Question: guys Im still having a problem about appending into an array then put it in json for me to use it in ajax here is my code.
'''
global $school_id;
$get_section = "SELECT *
FROM section a
LEFT JOIN advisory_sections b ON(a.section_id = b.section_id)
LEFT JOIN school_faculty c ON (b.faculty_id = c.faculty_id)
WHERE a.school_id = '$school_id' ORDER BY section_level ASC";
$result=mysql_query($get_section)or die(mysql_error());
$i=0;
$data=array();
while ($row = mysql_fetch_array($result))
{
$data[] = array(
'sec_id'=>$row['section_id'],
'sec_name'=>$row['section_name'],
'sec_dept'=>$row['section_department'],
'sec_lvl'=>$row['section_level'],
'advisory_id'=>$row['advisory_id'],
'first_name'=>$row['f_firstname'],
'last_name'=>$row['f_lastname'],
'middle_name'=>$row['f_middlename'],
'advisor_id'=>$row['faculty_id'],
);
$get_subjects = "SELECT subject_name
FROM subjects
WHERE level = '".$row['section_level']."' ";
$result_get_subjects =mysql_query($get_subjects)or die(mysql_error());
$subjects_count = mysql_num_rows($result_get_subjects);
$check_archive_subjects = " SELECT b.subject_name
FROM registrar_grade_archive a
LEFT JOIN subjects b ON(a.subject_id=b.subject_id)
WHERE a.advisor_faculty_id = '".$row['faculty_id']."'
GROUP BY b.subject_name ASC
" ;
$query_checking =mysql_query($check_archive_subjects)or die(mysql_error());
$subjects_count_sent = mysql_num_rows($query_checking);
if($subjects_count_sent == $subjects_count){
array_push($data, 'status:complete');
}else{
array_push($data, 'status:Incomplete');
}
$i++;
}
echo json_encode($data);
'''
AJAX:
'''
function get_sections_status(){
$.ajax({
url: 'teacher_class_get.php',
dataType: 'json',
type: 'POST', //u missed this line.
data:{'func_num':'6'},
success: function (data){
$.each(data, function(i, item) {
html = "<tr>";
html += "<td style='width:10%;'><input type='radio' name='section_id' rel='"+data[i].advisory_id+"' value='"+data[i].sec_id+"'></td>";
html += "<td style='width:25%;'><label>"+data[i].status+"</label></td>";
html += "<td style='width:15%;'><label id='year_level' rel='"+data[i].sec_lvl+"''>"+data[i].sec_lvl+"</label></td>";
html += "<td style='width:20%;'><label>"+data[i].sec_name+"</label></td>";
html += "<td style='width:30%;'><label id='faculty_id' rel='"+data[i].advisor_id+"'>"+data[i].last_name+", "+data[i].first_name+" "+data[i].middle_name+"</label></td>";
html += "</tr>";
$('#table-sections-content').append(html);
});
}
});
}
get_sections_status();
'''
and im getting this kind of response:
'''
[{"sec_id":"36","sec_name":"black","sec_dept":"highschool","sec_lvl":"firstyear","advisory_id":"60","first_name":"asdf","last_name":"asdf","middle_name":"asdf","advisor_id":"1"},"status:Incomplete",{"sec_id":"32","sec_name":"level-up","sec_dept":"highschool","sec_lvl":"firstyear","advisory_id":"53","first_name":"asdf","last_name":"asdf","middle_name":"asdf","advisor_id":"1"},"status:Incomplete"
'''
as you can see the status is not inside the array. thats why im getting this kind of out put.

in my out put im having a new row with a status but with other undefined values and the others has values but with an undefined status.. please help guys.. thanks in advance
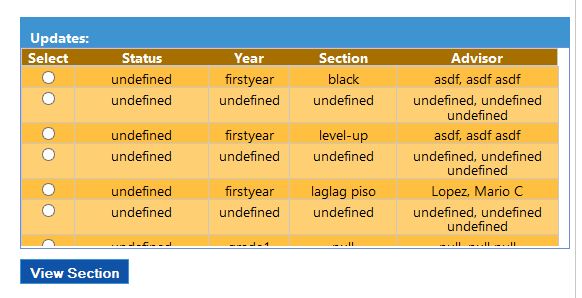
Answer: You need to add status at a different level of your data structure.
Try this (see comments in the code):
'''
....
while ($row = mysql_fetch_array($result))
{
//Create a new item to add to $data later
$item = array(
'sec_id'=>$row['section_id'],
'sec_name'=>$row['section_name'],
'sec_dept'=>$row['section_department']
....
//Add status to $item, rather than $data
//I don't think array_push will give you what you want here
if($subjects_count_sent == $subjects_count){
$item['status']='complete';
}else{
$item['status']='incomplete';
}
//Add the new item after status has been set
$data[]=$item;
$i++;
}
....
'''
And yes, you should look at switching to mysqli or PDO.